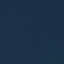
Land use / land cover class: SeaLake